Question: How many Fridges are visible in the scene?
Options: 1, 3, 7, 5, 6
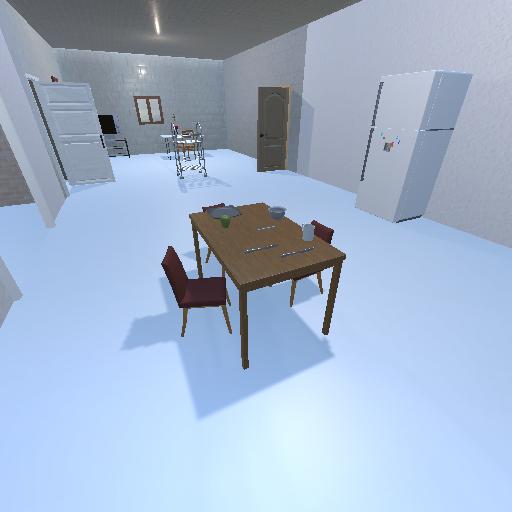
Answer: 1